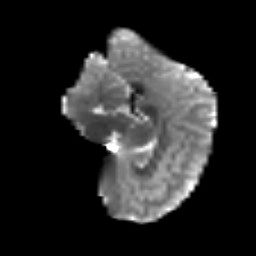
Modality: T2w
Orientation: sagittal
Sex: male
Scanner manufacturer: siemens
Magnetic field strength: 3 T
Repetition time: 5 s
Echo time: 0.071 s